Question: Using protocols and delegates is not something that I'm using to often( I used it before), but this time, I thing that I did everything as it should be done but the method from protocol is not called.
So I have 2 classes: ToolBarViewController and Core and in ToolBarView I have 1 button. When I press the button it should call the method toolBarButton pressed from the ToolBarViewControllerDelegate.
some code:
1) Protocol and delegate declaration in ToolBarViewController.h
'''
@protocol ToolBarViewControllerDelegate <NSObject>
@optional
-(void)toolBarButtonPressed:(NSString*)buttonName;
@end
'''
.
.
'''
@property (nonatomic, weak) id<ToolBarViewControllerDelegate> delegate;
'''
2) Method call in ToolBarViewController.m
'''
- (IBAction)button1:(NSButton *)sender {
NSLog(@"b1");
if([ self.delegate respondsToSelector:@selector(toolBarButtonPressed:)]){
[self.delegate toolBarButtonPressed:@"button1"];
}else{
NSLog(@"don't responde");
}
}
'''
3) Core using the ToolVarViewControllerDelegate in Core.h
'''
@interface Core : NSObject<ToolBarViewControllerDelegate>
'''
4) Instantiate the ToolBarViewController object and setting the delegate in Core.m
'''
-(id)init{
self = [super init];
if (self){
toolBarViewController = [[ToolBarViewController alloc]init];
[toolBarViewController setDelegate:self];
self.mainViewController = [[MainViewController alloc]init];
NSLog(@"Core Inited.........DONE");
}
return self;
'''
}
5) The method toolBarButtonPressed: in Core.m
'''
-(void)toolBarButtonPressed:(NSString*)buttonName{
NSLog(@"Button pressed %@",buttonName);
}
'''
6) ToolBarViewController declaration in core.h:
'''
@property (strong) ToolBarViewController* toolBarViewController;
'''
7) subview connections:

The interesting thing is that when the button is pressed that if is returning false.
Does anyone can explain why this is happening?
Thank You
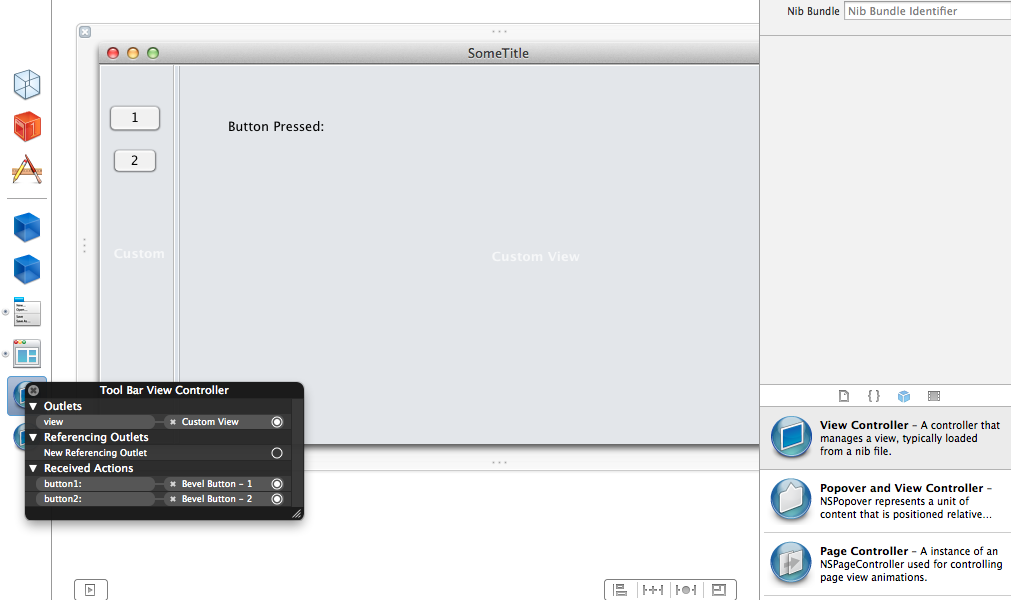
Answer: This line creates a brand new view controller. It does get the one that's already in your view hierarchy.
'''
toolBarViewController = [[ToolBarViewController alloc] init];
'''
If the ToolBarViewController is already in your view hierarch you should be doing something like this.
'''
- (void)viewDidLoad {
[super viewDidLoad];
[self.toolBarViewController setDelegate:self];
}
'''
If it's in your view hierarchy yet, it should look something like this.
'''
- (void)viewDidLoad {
[super viewDidLoad];
self.toolBarViewController = [[ToolBarViewController alloc] init];
[self.toolBarViewController setDelegate:self];
[self.view addSubview:self.toolBarViewController.view];
}
'''